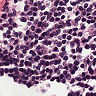
Metastatic tissue present: no